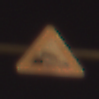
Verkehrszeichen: Ufer
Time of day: Night
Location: Outdoor (Urban)
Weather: Clear
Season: NotSpecified
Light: Artificial